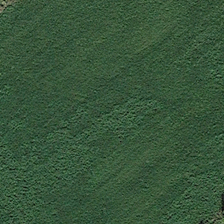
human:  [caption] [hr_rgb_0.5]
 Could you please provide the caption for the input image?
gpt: there were rows of tall trees beside the pasture .

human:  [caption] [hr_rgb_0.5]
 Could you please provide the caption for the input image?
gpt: the ranch is very broad and green .

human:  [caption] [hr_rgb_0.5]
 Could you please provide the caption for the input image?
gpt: the ranch is very broad and green .

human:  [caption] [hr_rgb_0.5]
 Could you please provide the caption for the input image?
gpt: there were rows of tall trees beside the pasture .

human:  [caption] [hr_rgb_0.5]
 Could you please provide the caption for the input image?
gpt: the ranch is very broad and green .